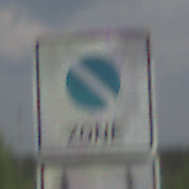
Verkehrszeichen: BeginnEingeschraenktesHalteverbotZone
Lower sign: CarsharingfahrzeugeFrei
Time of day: MorningAfternoon
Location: Outdoor (Nature)
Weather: PartlyCloudy
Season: NotSpecified
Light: Natural